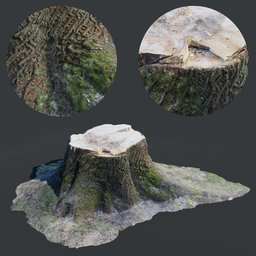
Label: nature